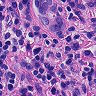
Metastatic tissue present: yes